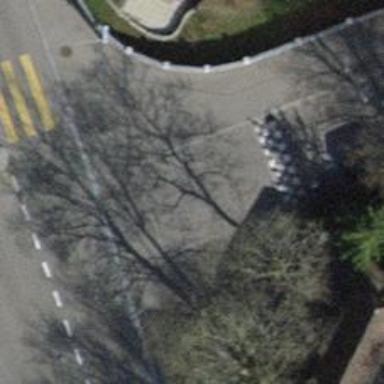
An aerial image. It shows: Unmarked crossing with traffic calming table.